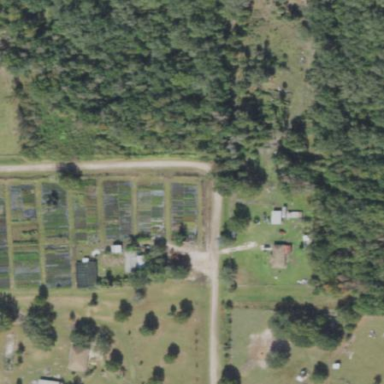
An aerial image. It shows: Plant nursery specializing in trees.